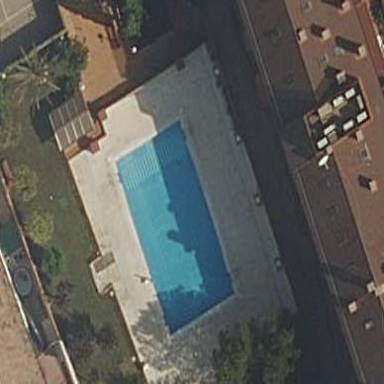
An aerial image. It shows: Swimming pool located in leisure land.